Field crop: maize
Growth stage: 2
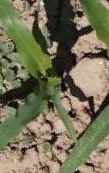
Species: maize